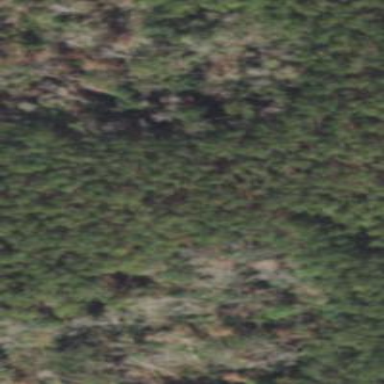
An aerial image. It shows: Forest area dominated by needle-leaved trees.